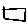
Label: square